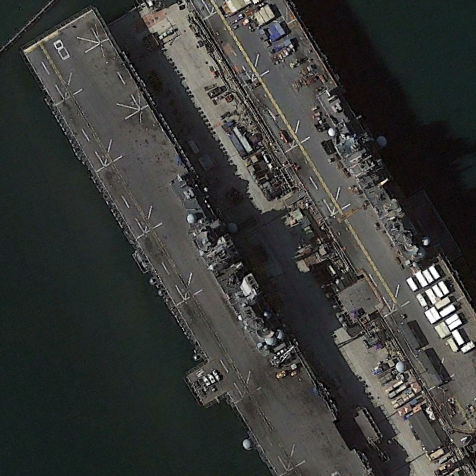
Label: assault